Interaction volume radius: 10 \u00c5
Interaction volume height: 15 \u00c5
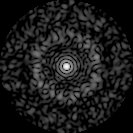
Disorder parameter: 0.8423